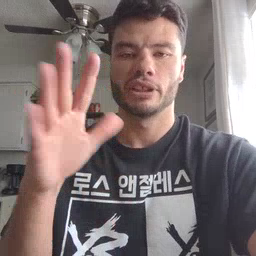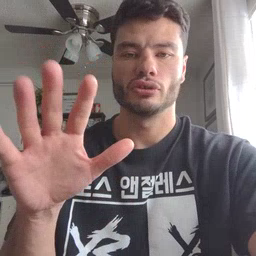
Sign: finish